Field crop: maize
Growth stage: 2
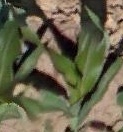
Species: maize